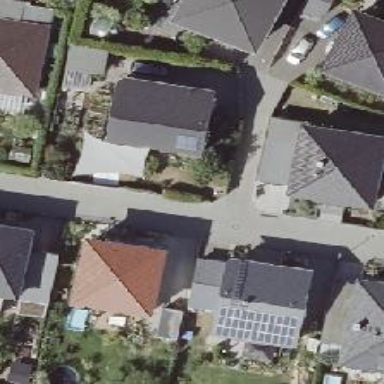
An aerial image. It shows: Living street.